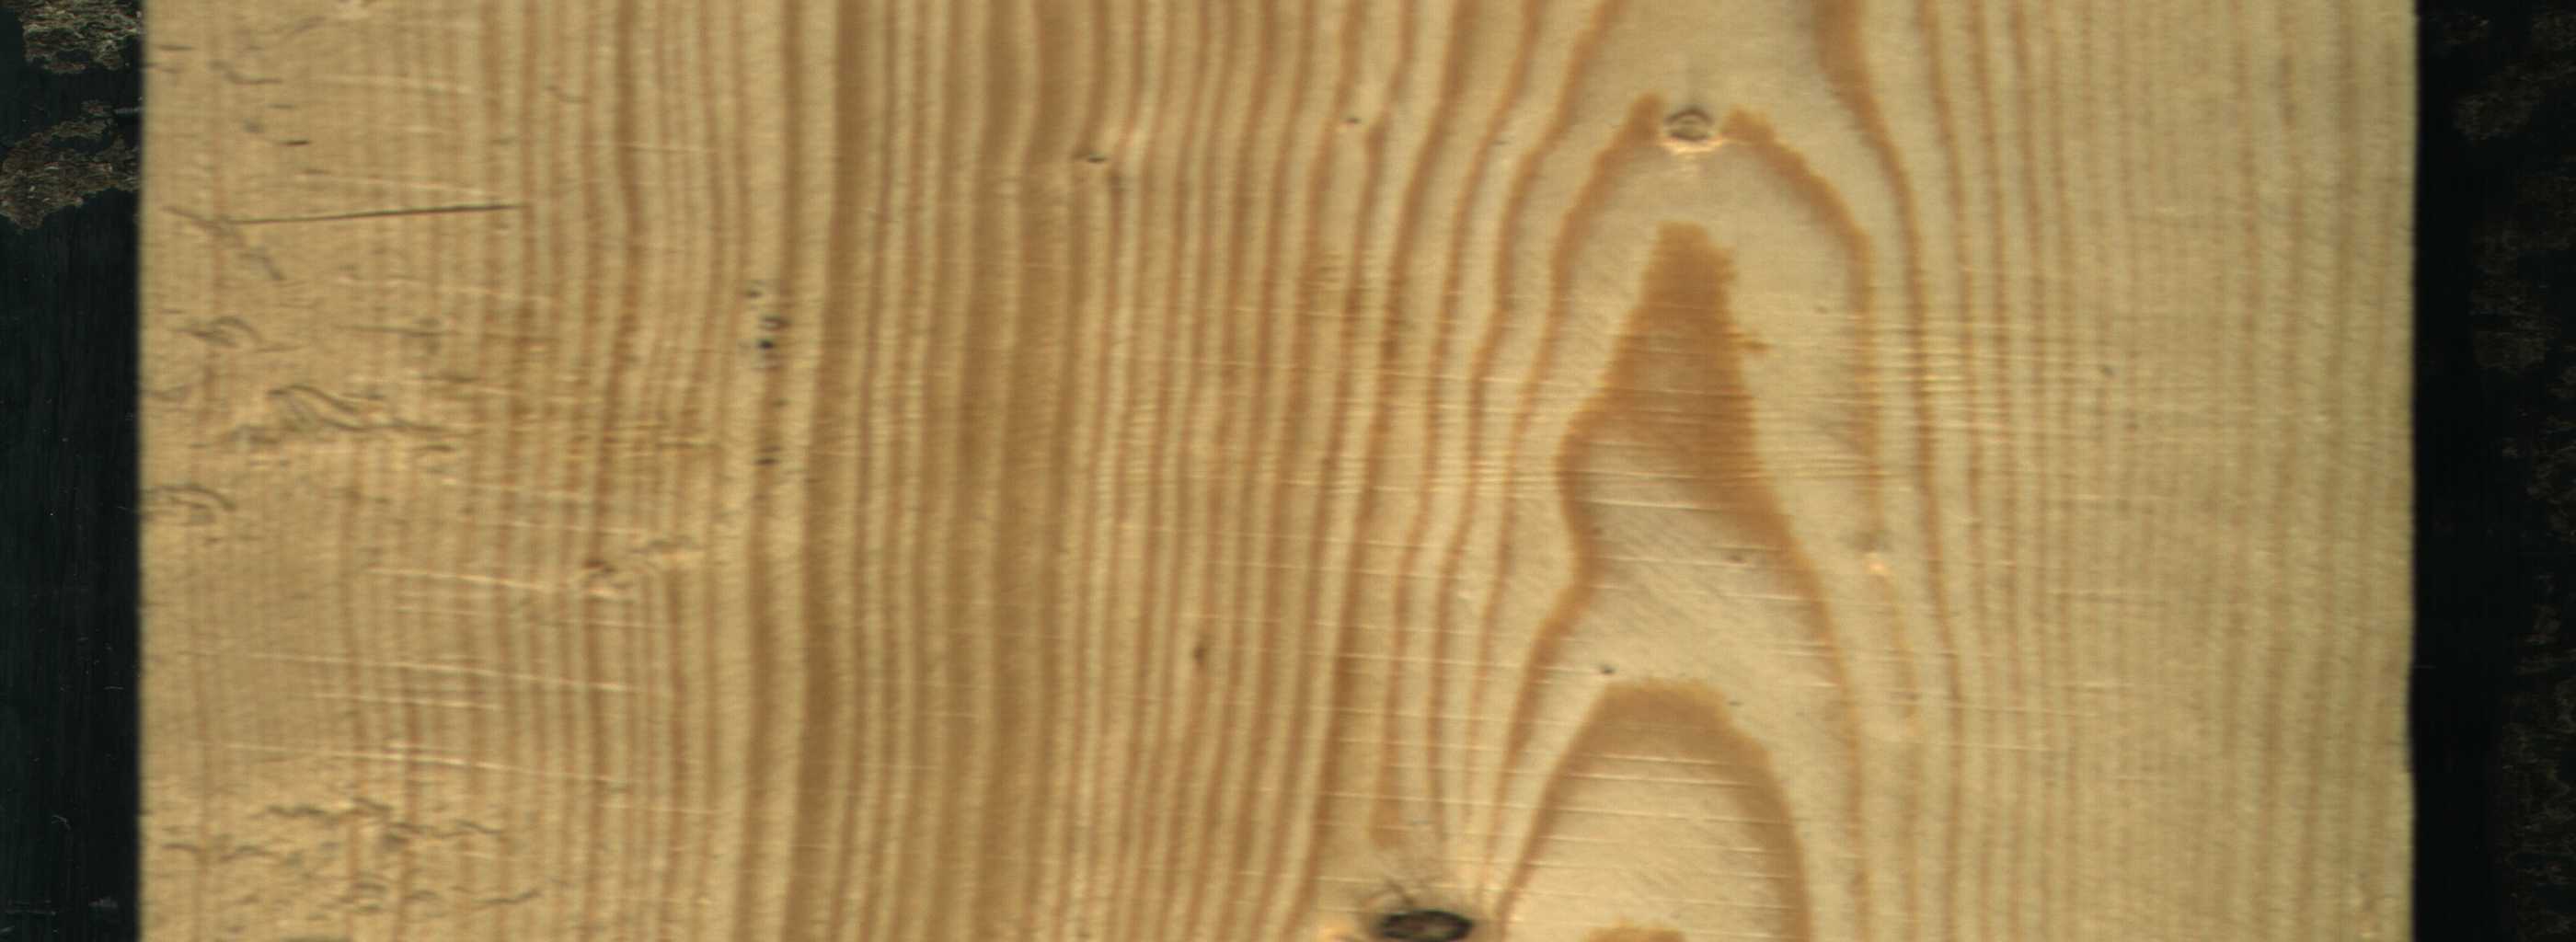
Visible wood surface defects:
Dead_Knot
Live_Knot